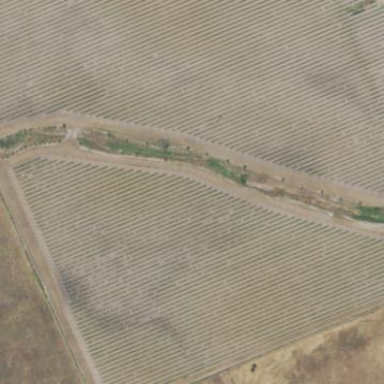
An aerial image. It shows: Vineyard where grapes are grown.